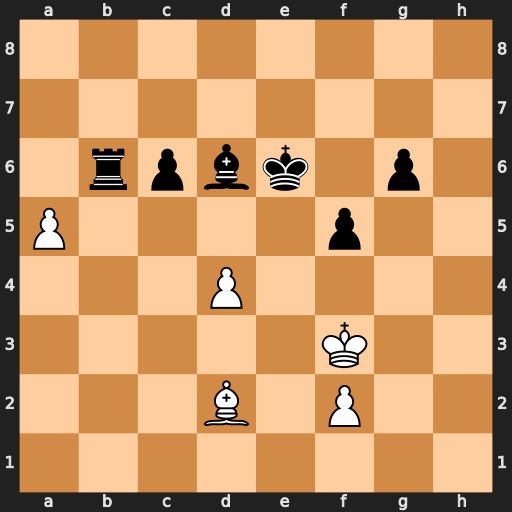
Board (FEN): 8/8/1rpbk1p1/P4p2/3P4/5K2/3B1P2/8
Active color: w
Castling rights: -
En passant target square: -
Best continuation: axb6 Kd7 Bf4